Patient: sex F, age 43
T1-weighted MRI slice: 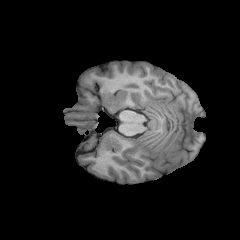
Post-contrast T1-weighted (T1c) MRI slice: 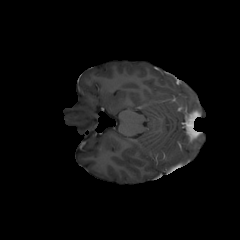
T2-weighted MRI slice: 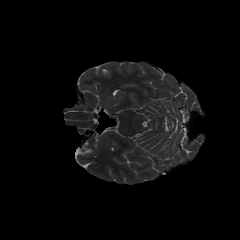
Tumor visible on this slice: no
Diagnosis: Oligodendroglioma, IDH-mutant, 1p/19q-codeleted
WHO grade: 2